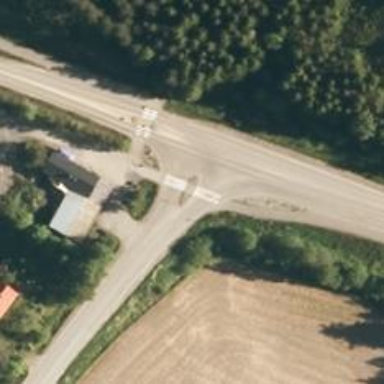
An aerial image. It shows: Island crossing on the road.